Question: I have a Select box:
'''
<select name="Topic" autofocus>
<option>Science</option>
<option>Java Programming</option>
<option>Advance Web Programming</option>
</select>
'''
with the following CSS:
'''
select{
height: 30px;
background: transparent;
border: 1px solid rgba(255,255,255,0.6);
border-radius: 2px;
font-size: 16px;
color: #000000;
font-weight: 400;
padding: 4px;
}
'''
This is my output:
The css seems like only affect outside of the select box, but not the inside(dropdown list), how to modify it so that inside will be modified also?
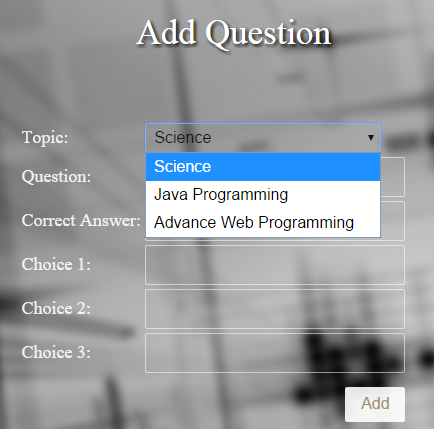
Answer: In some cases you can, but will be not crossbrowser for sure. This element is rendered by the OS, not HTML. It cannot be styled via CSS. There are replacement plug-ins that look like a SELECT, but are actually composed from regular HTML elements that CAN be styled.
<URL>
> Except for background-color and color, style settings applied through the style object for the option element are ignored. In addition, style settings applied directly to individual options override those applied to the containing select element as a whole.
So it will work for some Browsers and versions, but for Chrome will not. I can't find right now the specs.
### JS Solution
Most of the plugins out there convert '<select>' elements to '<ol>' and '<option>' elements into to '<li>', so that you can style it with CSS. You could write your own, but I'm sure there are good stuff out there.
### Two options
- <URL>